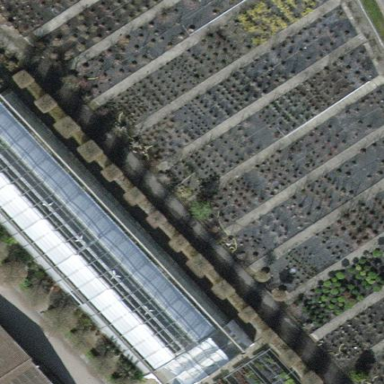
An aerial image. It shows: Greenhouse.